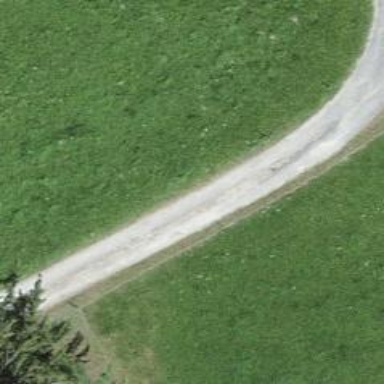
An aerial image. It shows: Service road with grade1 tracktype.